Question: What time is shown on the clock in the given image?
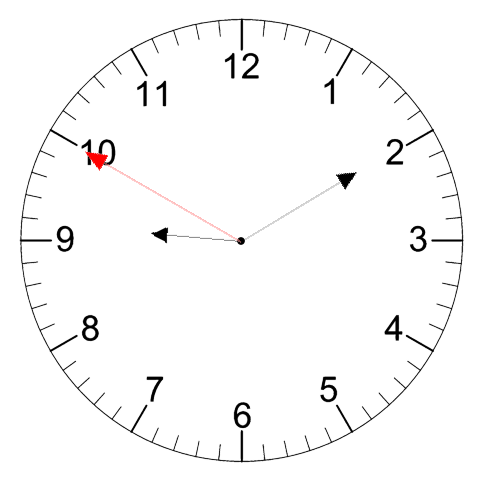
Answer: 09:09:50